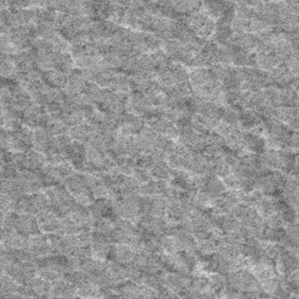
Label: frost